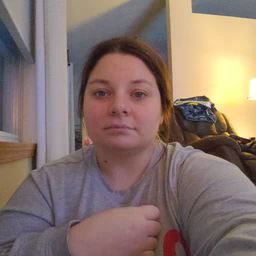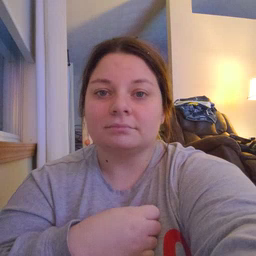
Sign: go